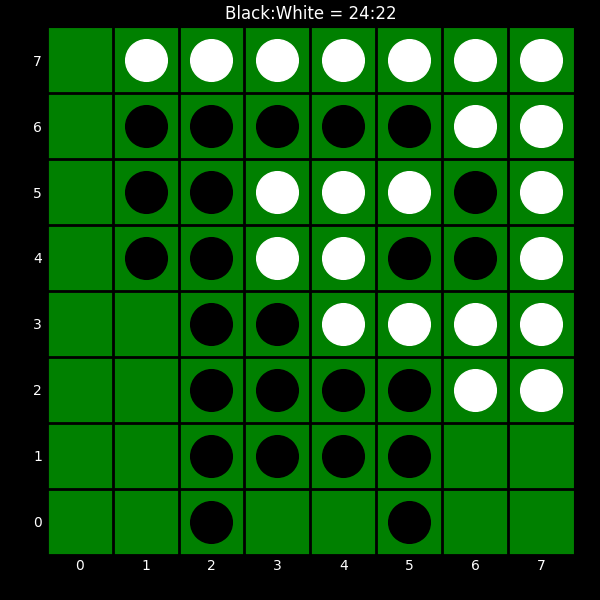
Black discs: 24
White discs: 22